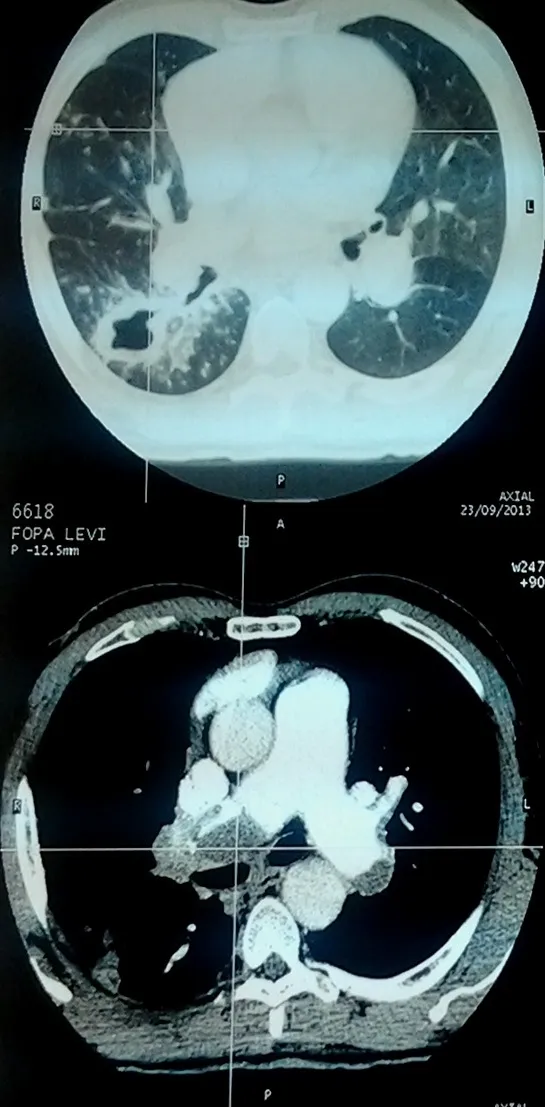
Thoracic CT scan showing cavitation in upper lobe of the right lung and bilateral pulmonary embolism.
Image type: radiology (ct)